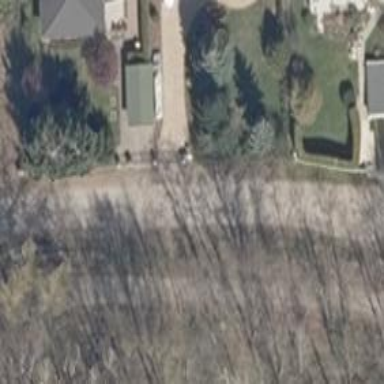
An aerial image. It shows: Residential road with ground surface.